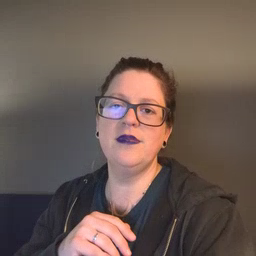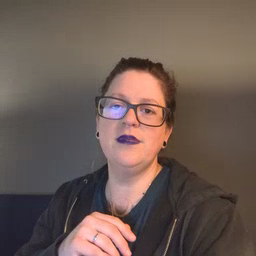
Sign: backyard